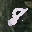
Label: 8